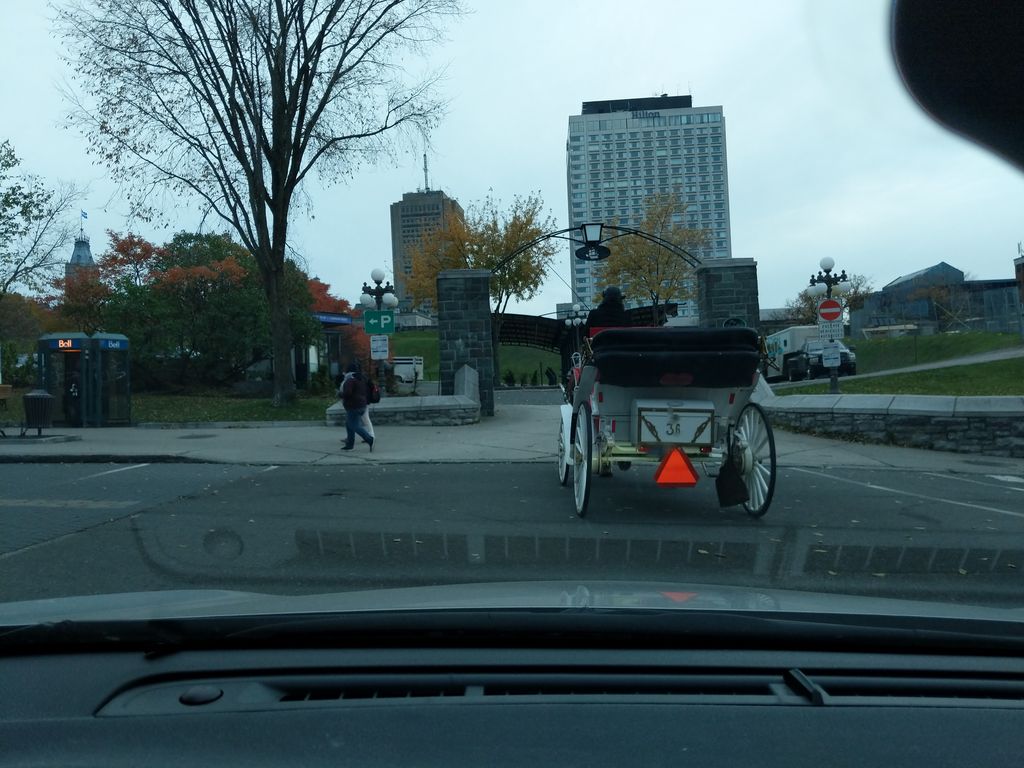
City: quebec_city